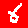
Digit: 6